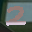
Label: 2